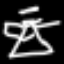
Label: angel